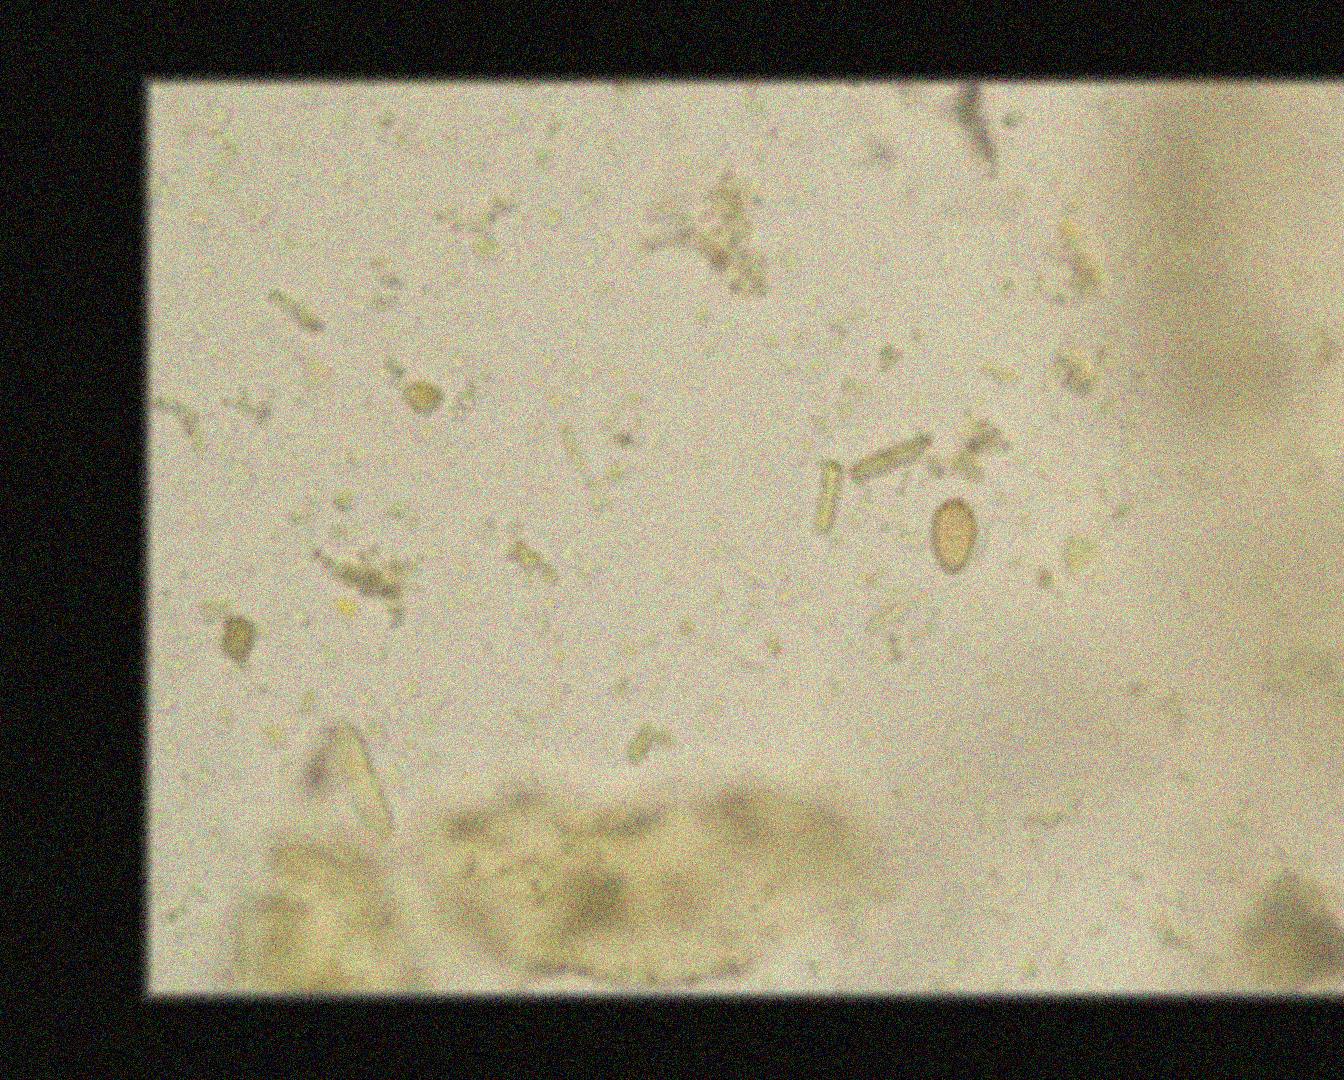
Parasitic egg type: Opisthorchis viverrine